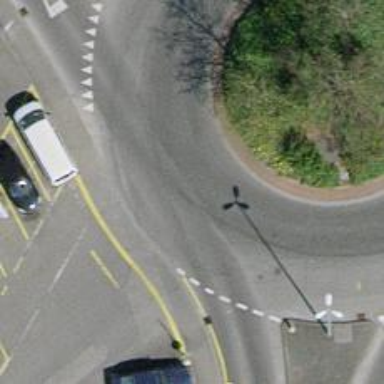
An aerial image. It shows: Unclassified asphalt road with roundabout junction.